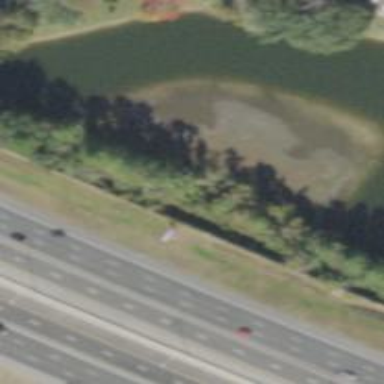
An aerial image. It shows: Retention basin filled with water.